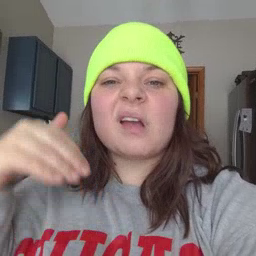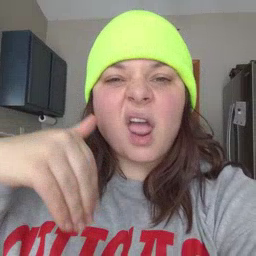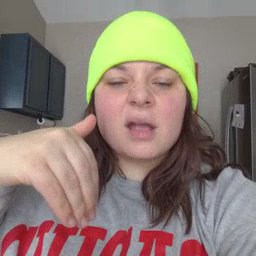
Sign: night